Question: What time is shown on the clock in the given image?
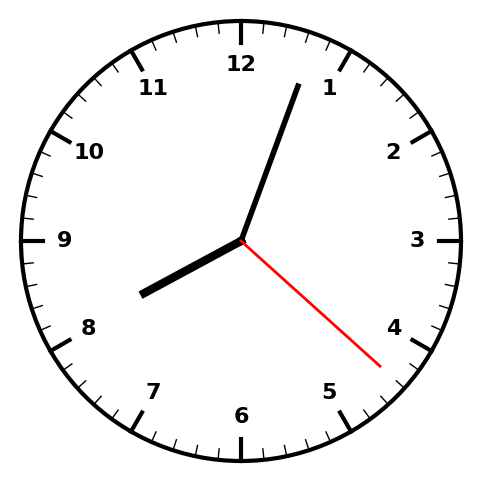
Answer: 08:03:22